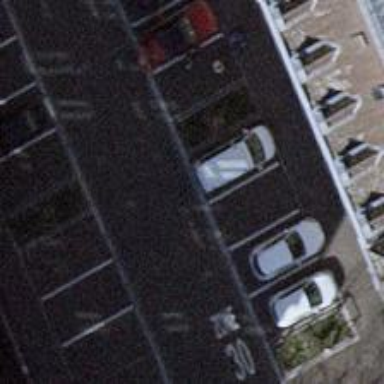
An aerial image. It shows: Parking available on the street side.